Field crop: maize
Growth stage: 2
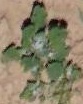
Species: chenopodium